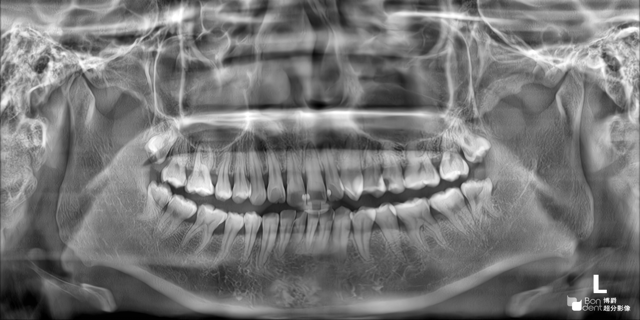
adult